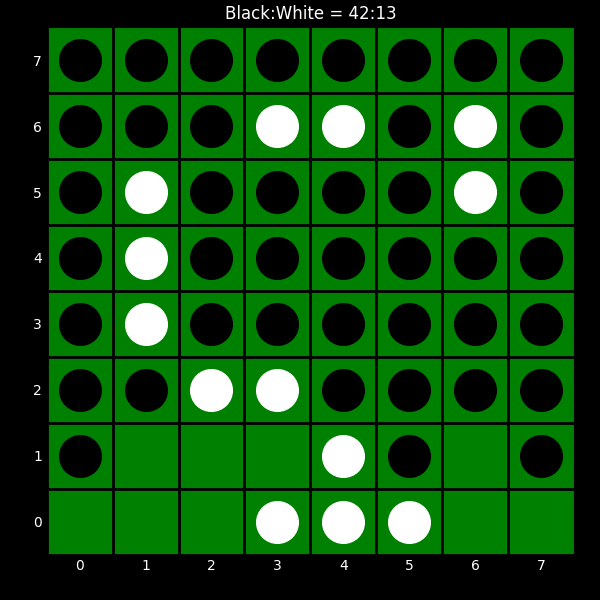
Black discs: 42
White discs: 13